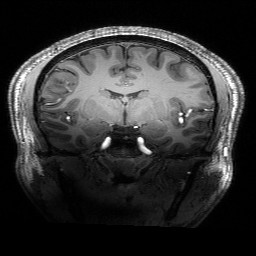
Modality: T1w
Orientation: sagittal